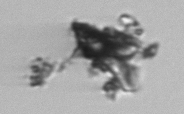
Label: detritus